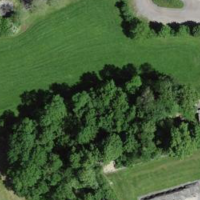
EUNIS habitat code: 25
Species observed at this site:
Corvus corone
Cyanistes caeruleus
Hirundo rustica
Delichon urbicum
Passer domesticus
Ciconia ciconia
Buteo buteo
Falco tinnunculus
Carduelis carduelis
Passer montanus
Columba palumbus